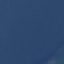
Land use / land cover class: SeaLake